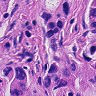
Metastatic tissue present: yes